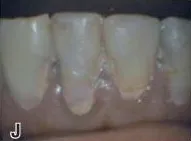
Initial clinical images. Unpolished restorations , Buccal view of teeth 33.
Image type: medical_photograph (other_medical_photograph)